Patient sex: M
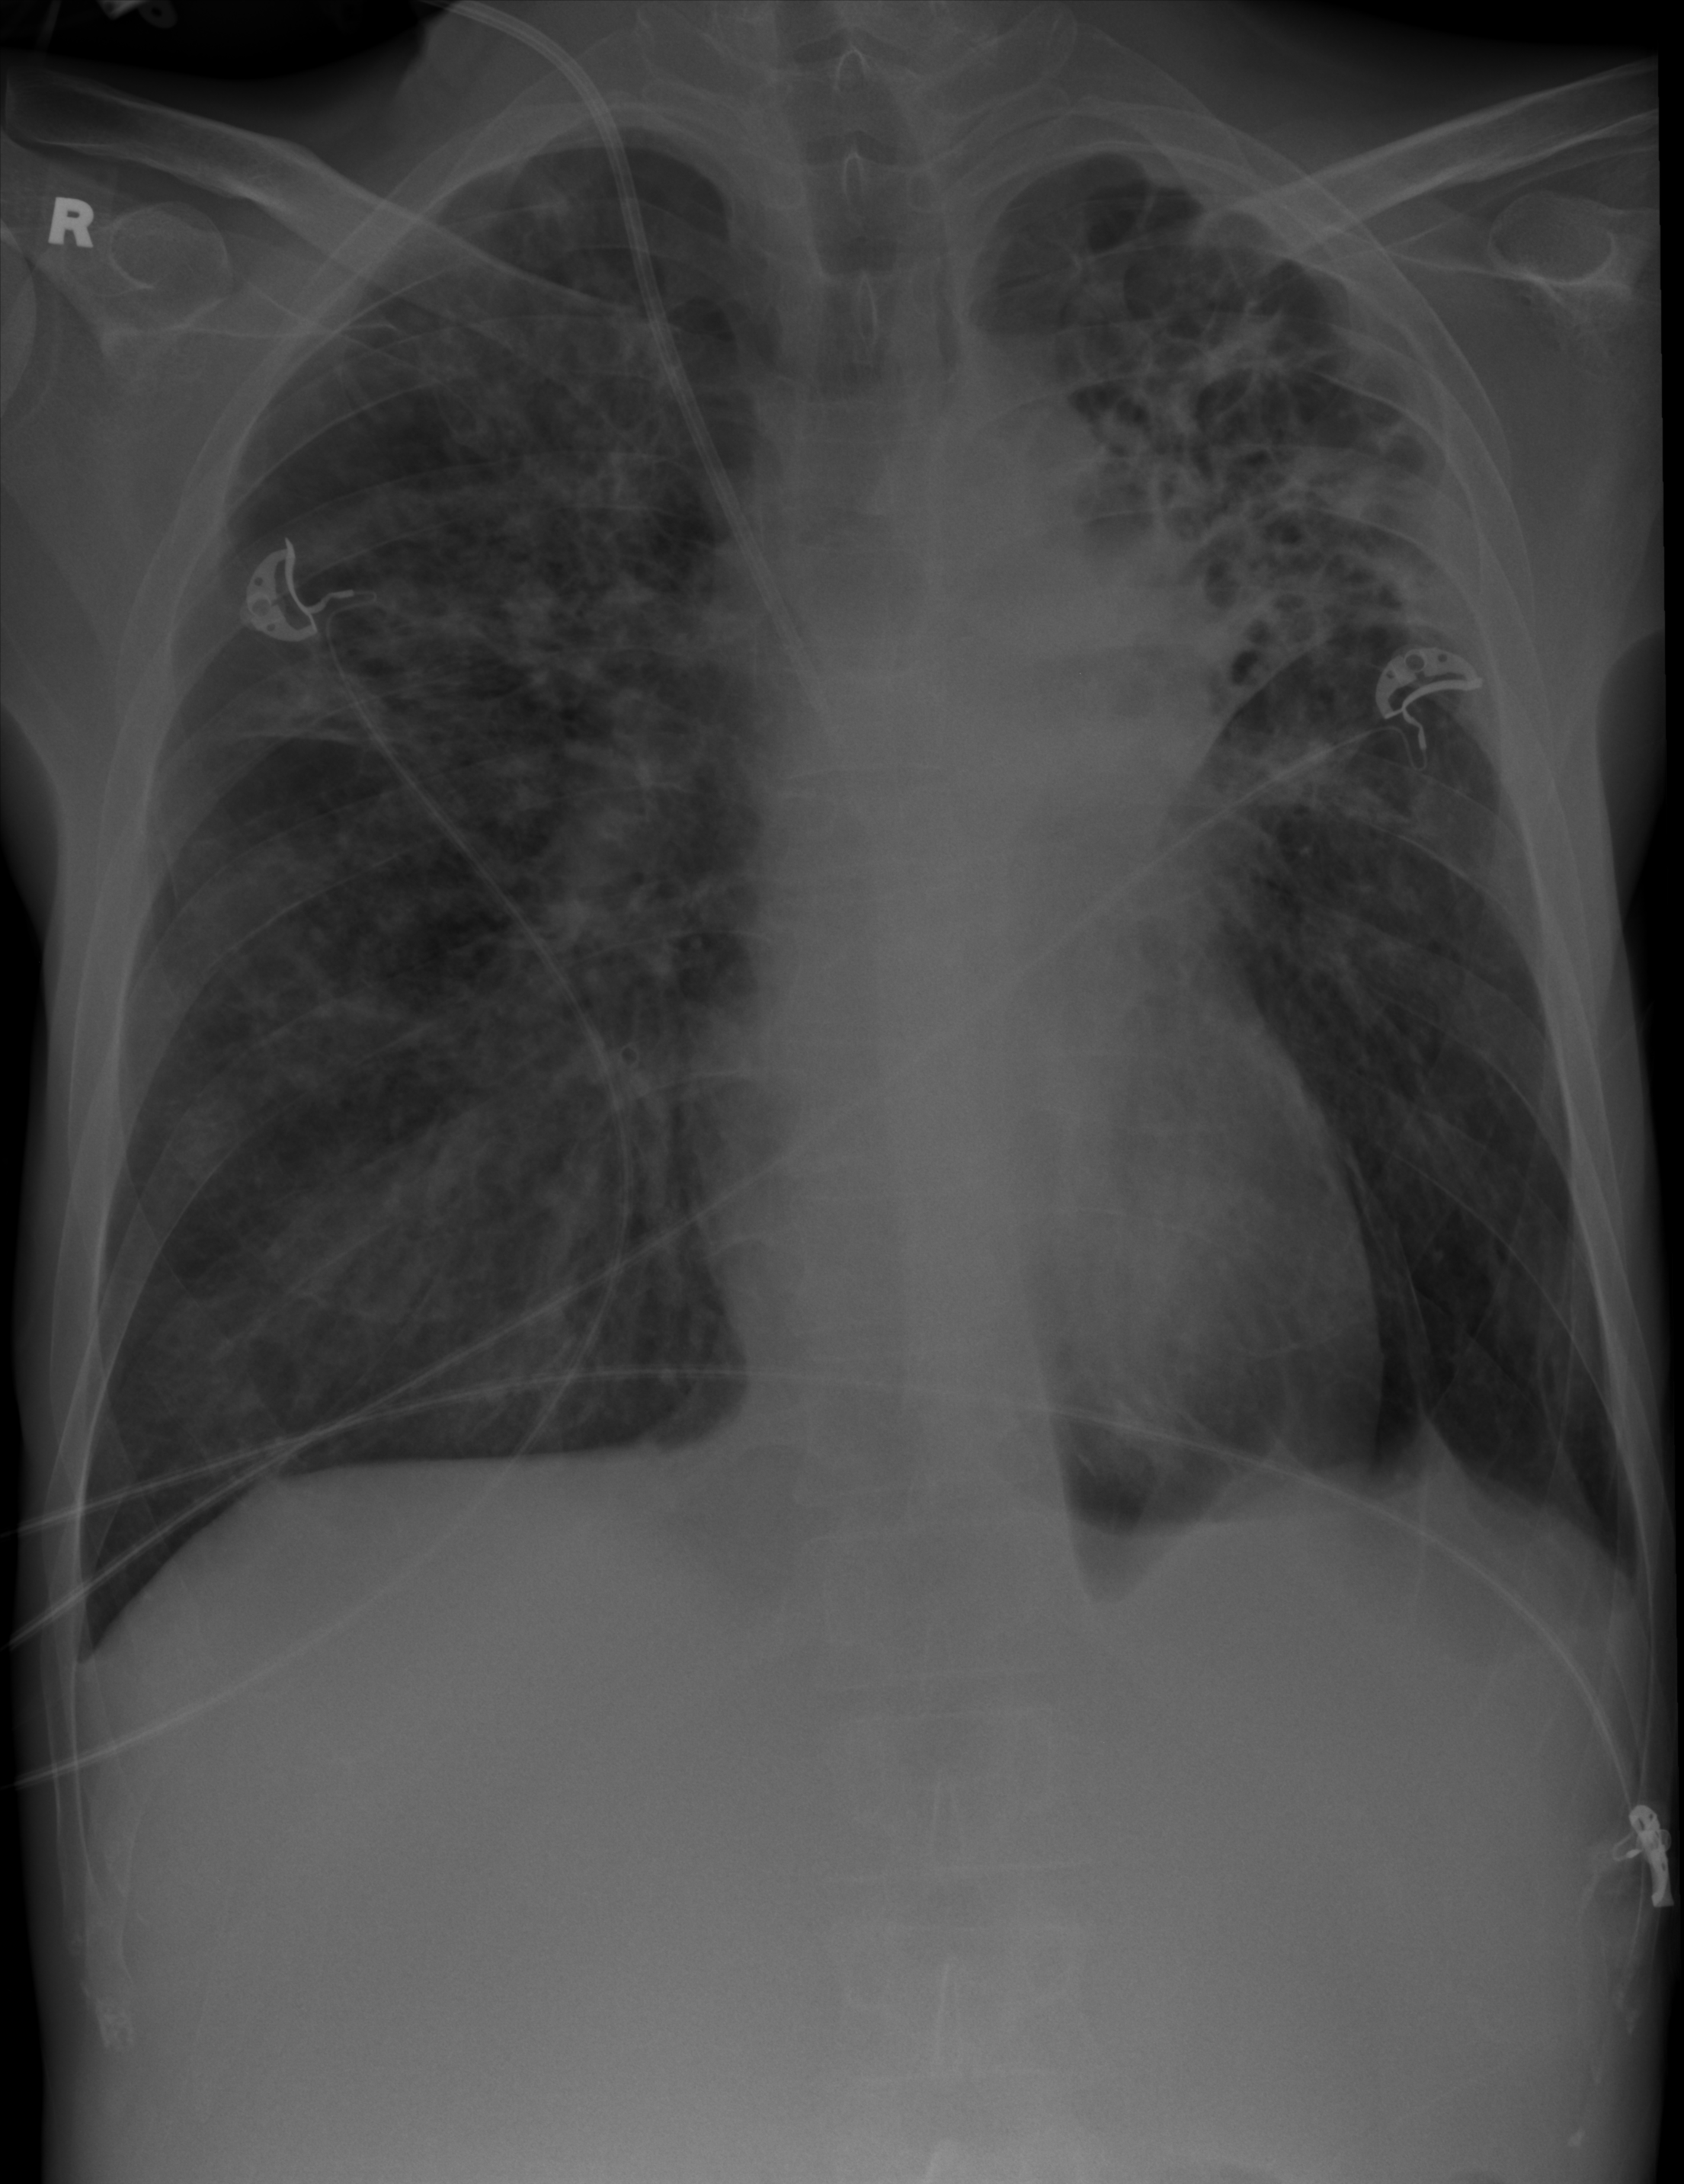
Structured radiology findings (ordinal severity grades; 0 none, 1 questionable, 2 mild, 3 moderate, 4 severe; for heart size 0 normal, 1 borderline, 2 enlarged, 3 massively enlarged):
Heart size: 0
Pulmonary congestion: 0
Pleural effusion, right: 0
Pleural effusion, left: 2
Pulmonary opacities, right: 2
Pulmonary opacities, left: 2
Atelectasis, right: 2
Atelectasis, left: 2